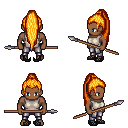
a pixel art fantasy rpg character, male body template, human, dark skin, white sleeveless shirt, metal pants, light blonde extra-long topknot hairstyle, ghillies, spear, four views (front, back, left, right), 2x2 character sprite sheet, small pixel art, hard edges, no anti-aliasing